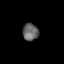
Tissue: lung
Cell type: Epithelial cells
Senescence score: 0.1383
Nuclear area (px): 267
Mean DAPI intensity: 100.614